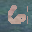
Label: 6